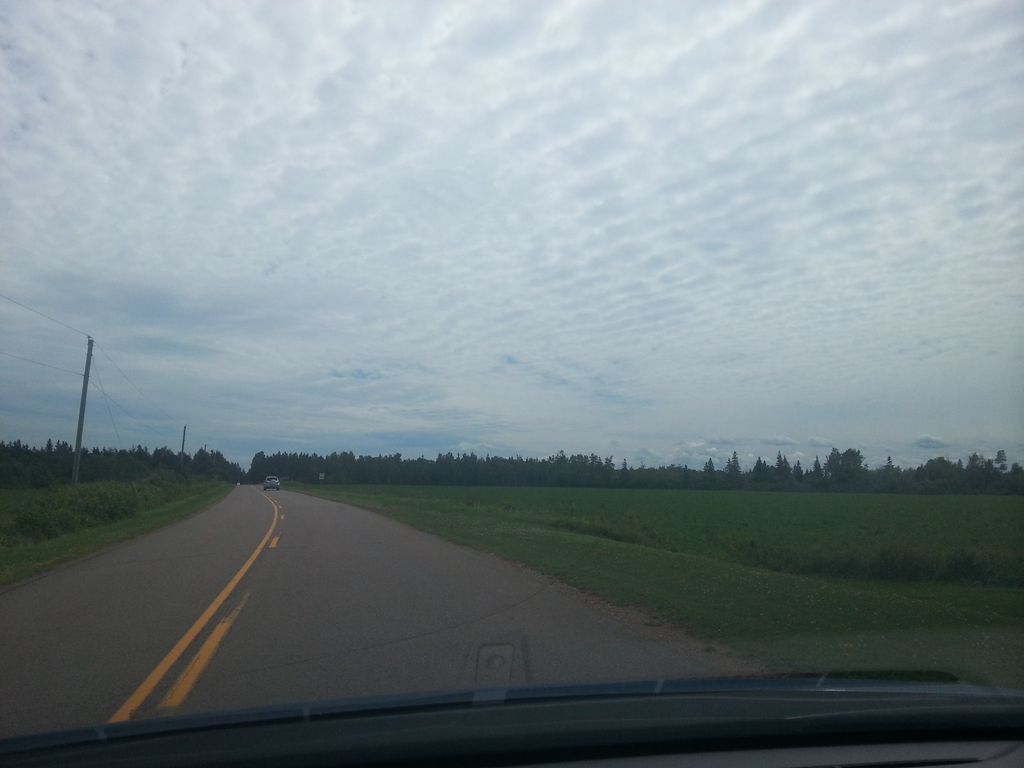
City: charlottetown